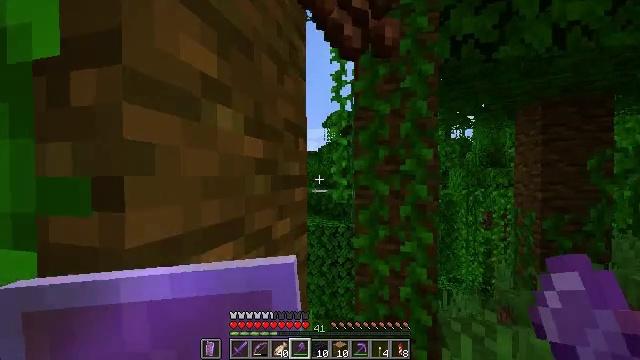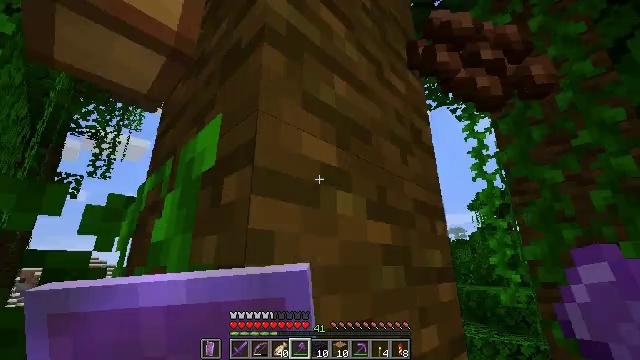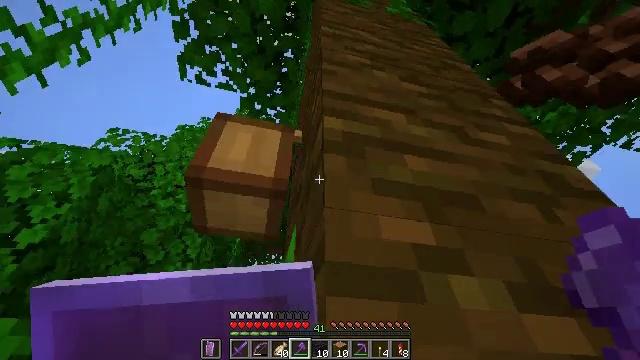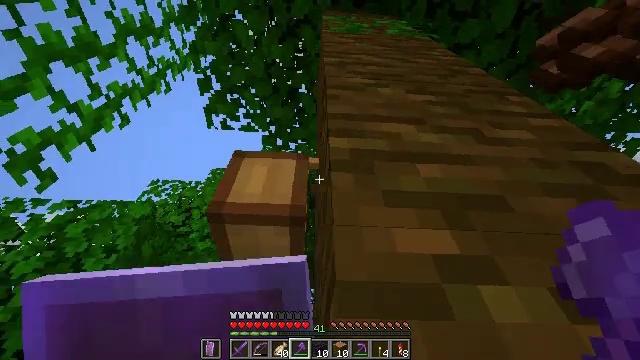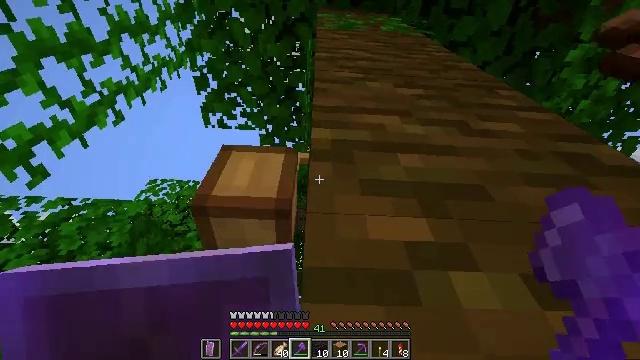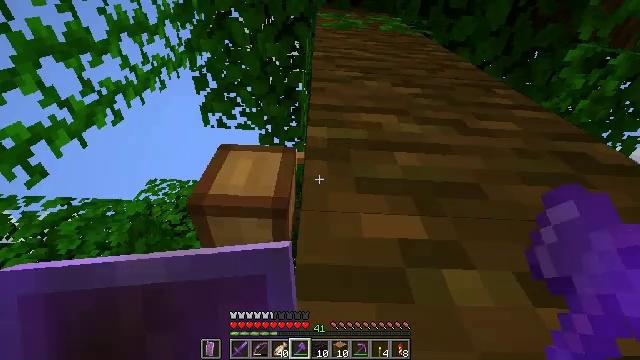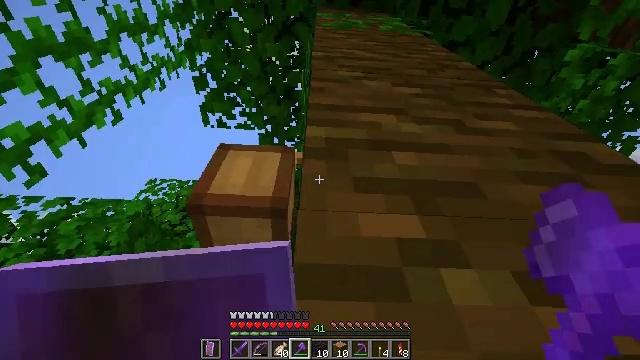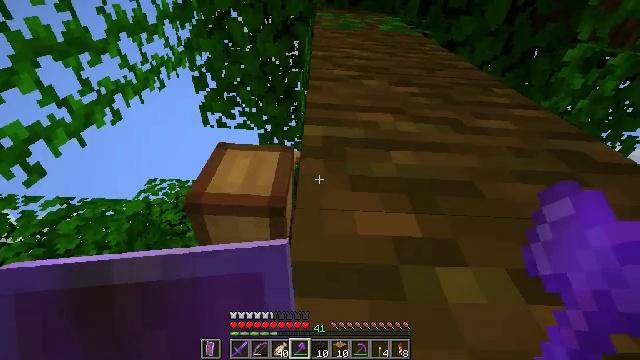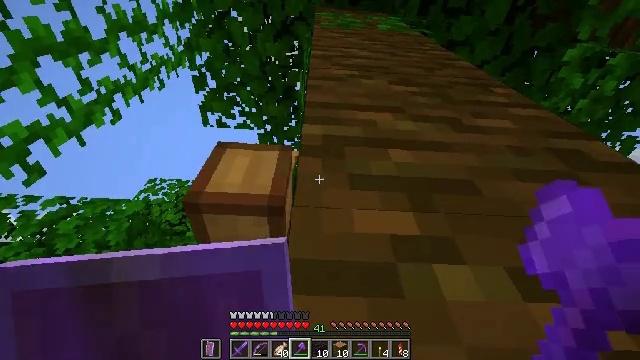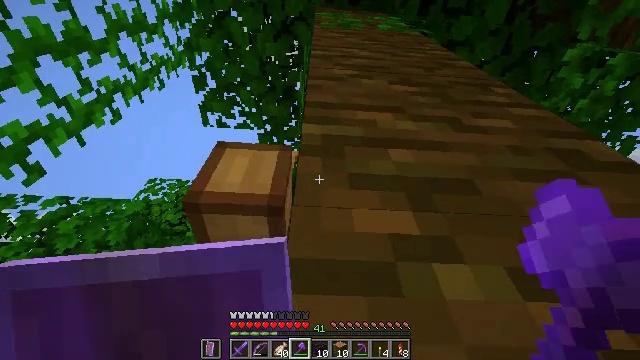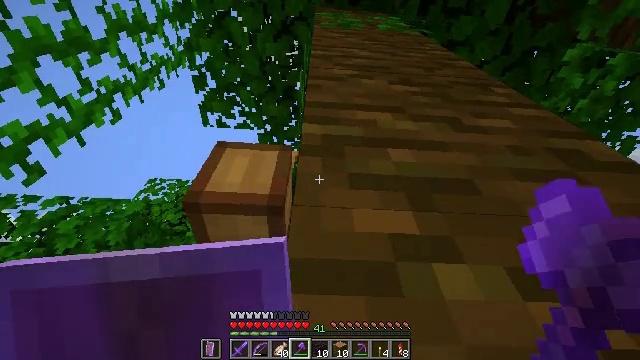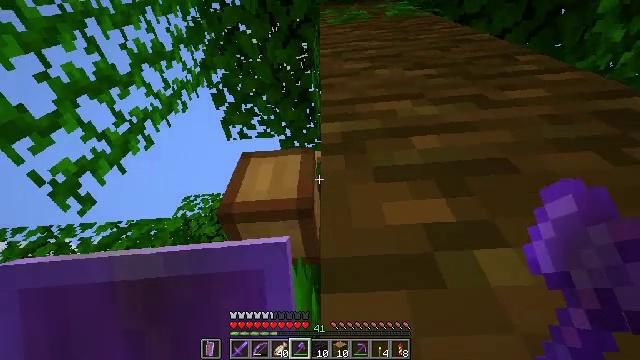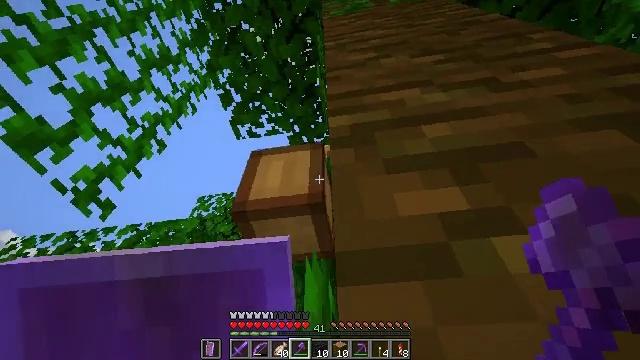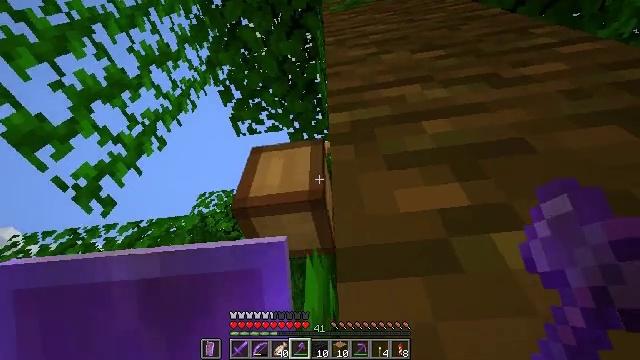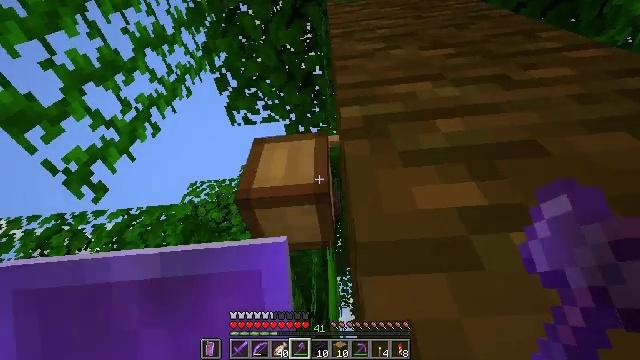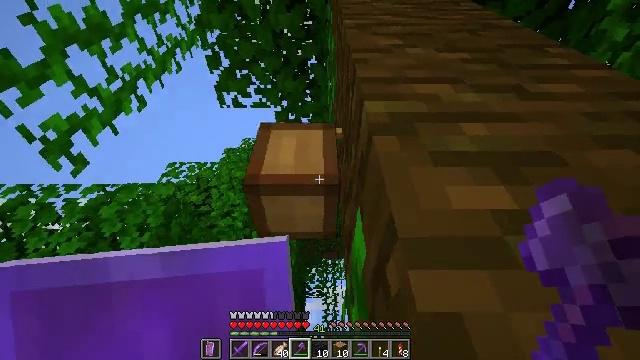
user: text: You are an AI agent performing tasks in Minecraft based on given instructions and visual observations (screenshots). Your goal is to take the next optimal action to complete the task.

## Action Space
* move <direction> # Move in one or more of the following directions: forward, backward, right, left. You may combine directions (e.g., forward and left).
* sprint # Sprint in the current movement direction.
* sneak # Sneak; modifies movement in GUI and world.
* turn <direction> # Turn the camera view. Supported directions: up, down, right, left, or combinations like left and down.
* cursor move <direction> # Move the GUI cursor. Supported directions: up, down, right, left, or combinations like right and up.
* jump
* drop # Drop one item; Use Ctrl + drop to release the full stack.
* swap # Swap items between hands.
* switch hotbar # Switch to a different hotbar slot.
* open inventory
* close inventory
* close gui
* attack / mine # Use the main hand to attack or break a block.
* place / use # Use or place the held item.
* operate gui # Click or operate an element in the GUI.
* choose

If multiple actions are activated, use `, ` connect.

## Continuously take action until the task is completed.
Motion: motion action
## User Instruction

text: Harvest the cocoa pods from the jungle tree.
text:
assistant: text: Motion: turn left and up
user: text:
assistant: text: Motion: turn left and up
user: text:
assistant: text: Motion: turn left and up
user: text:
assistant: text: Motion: no_op
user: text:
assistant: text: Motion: no_op
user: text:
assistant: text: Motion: no_op
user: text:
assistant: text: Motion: no_op
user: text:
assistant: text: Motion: no_op
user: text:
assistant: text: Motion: no_op
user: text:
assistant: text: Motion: no_op
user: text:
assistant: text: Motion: turn left
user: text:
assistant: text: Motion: turn left and down
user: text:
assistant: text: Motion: no_op
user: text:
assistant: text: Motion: move left, turn right and down
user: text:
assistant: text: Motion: move left, turn right and down
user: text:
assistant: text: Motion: turn right
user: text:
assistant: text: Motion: turn right
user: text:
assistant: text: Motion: no_op
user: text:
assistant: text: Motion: attack / mine
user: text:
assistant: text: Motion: attack / mine
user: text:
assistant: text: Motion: attack / mine
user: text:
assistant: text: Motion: attack / mine
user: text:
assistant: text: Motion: attack / mine
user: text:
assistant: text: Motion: attack / mine
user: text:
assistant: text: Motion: attack / mine
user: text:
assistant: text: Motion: move forward, attack / mine
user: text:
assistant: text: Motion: move forward
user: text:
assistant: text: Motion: move forward
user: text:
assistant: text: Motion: move forward
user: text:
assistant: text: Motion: move forward, turn down, jump